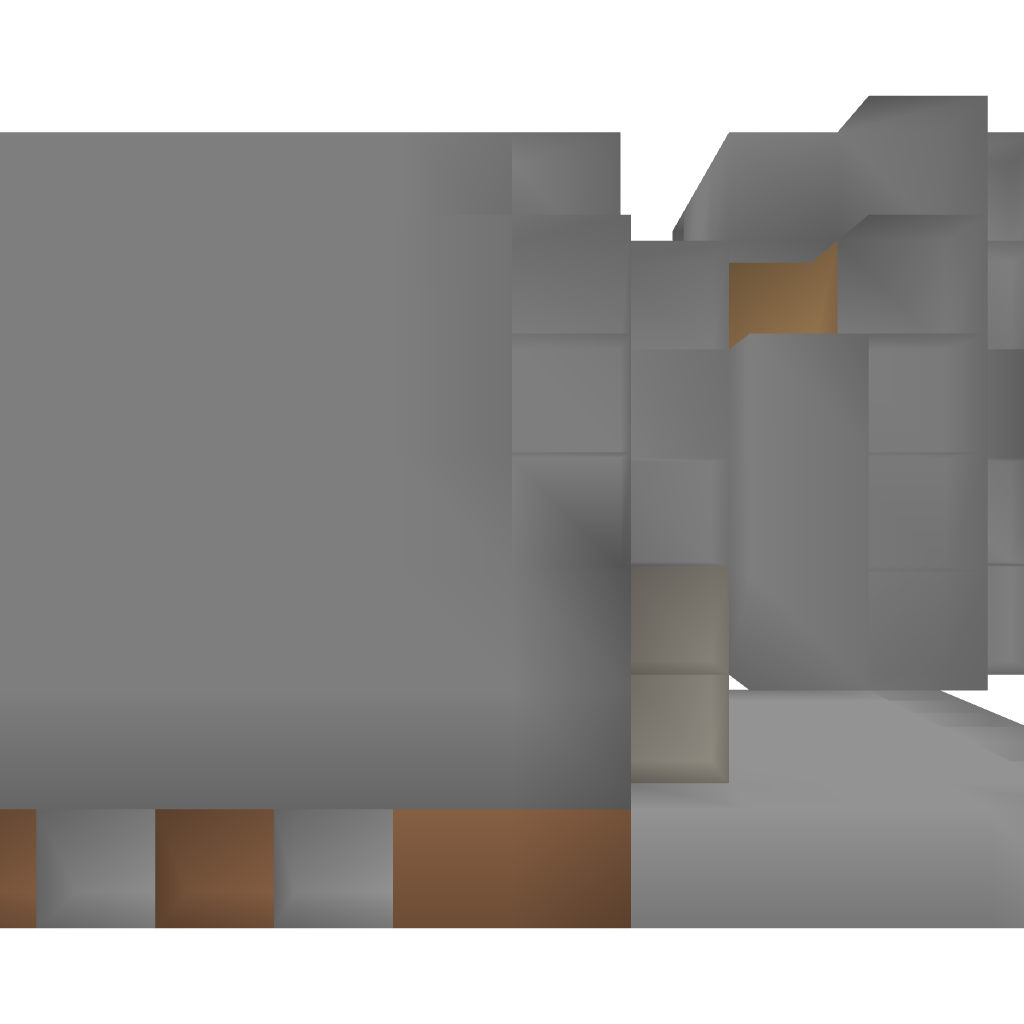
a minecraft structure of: Redstone Mine Bomb(BreakDiamonds)